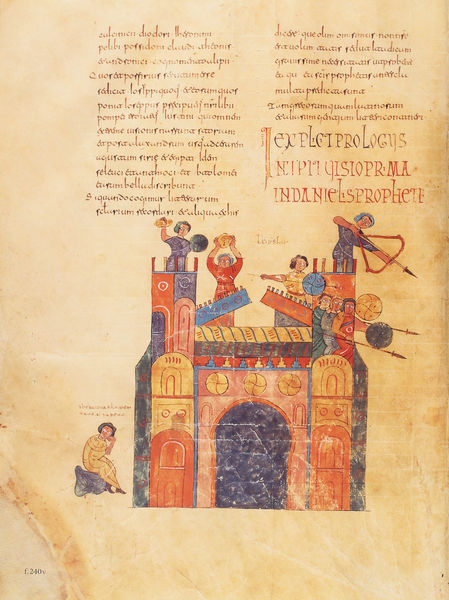
Titel: Beatus-Manuskript
Künstler: Magius
Institution: New York, Pierpont Morgan Library
Schlagwörter: kampf, frauen, menschen, bunt, leute, architektur, krone, turm, schrift, bogen, farbe, lanze, tor, schild, burg, waffen, ritter, buchseite, mittelalter, krieger, heilige, speer, schutz, abwehr, latein, wehrmauer, verteidigung, buchmalerei, belagerung, to